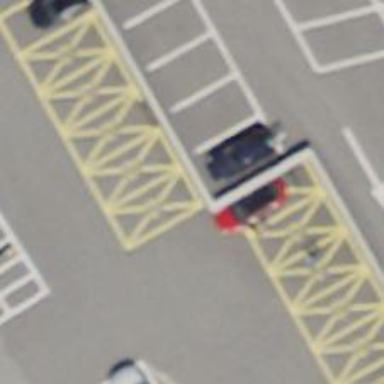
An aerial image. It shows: Charging station.